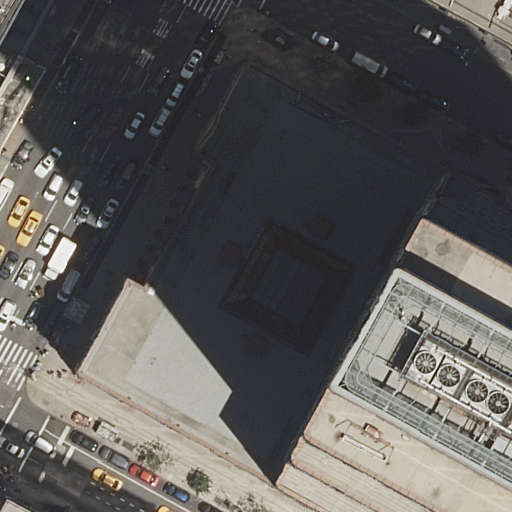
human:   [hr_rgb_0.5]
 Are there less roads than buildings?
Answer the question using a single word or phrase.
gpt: yes

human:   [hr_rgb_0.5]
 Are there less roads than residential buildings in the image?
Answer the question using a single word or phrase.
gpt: no

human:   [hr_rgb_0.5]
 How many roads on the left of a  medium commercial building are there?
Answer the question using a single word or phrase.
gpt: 0

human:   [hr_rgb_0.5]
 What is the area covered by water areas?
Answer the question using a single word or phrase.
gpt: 0m2

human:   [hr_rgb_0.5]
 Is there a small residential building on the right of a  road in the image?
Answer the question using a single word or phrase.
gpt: yes

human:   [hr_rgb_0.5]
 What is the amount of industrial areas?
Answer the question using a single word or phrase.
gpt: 0

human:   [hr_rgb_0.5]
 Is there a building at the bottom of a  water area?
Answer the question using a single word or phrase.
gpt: no

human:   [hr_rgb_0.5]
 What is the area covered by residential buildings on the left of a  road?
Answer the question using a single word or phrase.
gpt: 102m2

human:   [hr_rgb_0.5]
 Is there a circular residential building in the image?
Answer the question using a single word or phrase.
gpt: no

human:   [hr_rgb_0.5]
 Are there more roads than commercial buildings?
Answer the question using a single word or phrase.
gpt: yes

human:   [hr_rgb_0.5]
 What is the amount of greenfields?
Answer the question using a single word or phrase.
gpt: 0

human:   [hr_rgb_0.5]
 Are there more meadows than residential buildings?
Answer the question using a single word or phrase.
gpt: no

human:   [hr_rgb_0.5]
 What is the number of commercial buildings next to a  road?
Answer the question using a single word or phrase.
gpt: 1

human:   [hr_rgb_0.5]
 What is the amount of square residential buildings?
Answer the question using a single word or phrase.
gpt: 0

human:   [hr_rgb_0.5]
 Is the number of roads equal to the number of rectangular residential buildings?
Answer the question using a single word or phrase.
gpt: yes

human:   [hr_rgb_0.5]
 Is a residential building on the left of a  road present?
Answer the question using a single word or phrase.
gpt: yes

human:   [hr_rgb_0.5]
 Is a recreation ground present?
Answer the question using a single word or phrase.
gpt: no

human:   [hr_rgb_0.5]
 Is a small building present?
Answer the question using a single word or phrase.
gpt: yes

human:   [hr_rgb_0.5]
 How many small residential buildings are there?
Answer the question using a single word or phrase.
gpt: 3

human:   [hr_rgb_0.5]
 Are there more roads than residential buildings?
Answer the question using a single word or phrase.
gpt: no

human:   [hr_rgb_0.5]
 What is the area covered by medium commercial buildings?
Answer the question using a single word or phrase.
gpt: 0m2

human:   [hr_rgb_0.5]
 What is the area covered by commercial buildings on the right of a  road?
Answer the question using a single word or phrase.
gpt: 0m2

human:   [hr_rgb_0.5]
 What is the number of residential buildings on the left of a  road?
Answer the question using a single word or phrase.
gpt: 2

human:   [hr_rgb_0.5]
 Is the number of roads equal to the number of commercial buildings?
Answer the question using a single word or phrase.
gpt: no

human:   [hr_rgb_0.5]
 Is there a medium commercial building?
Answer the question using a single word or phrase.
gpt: no

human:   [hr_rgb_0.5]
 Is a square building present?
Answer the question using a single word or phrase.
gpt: no

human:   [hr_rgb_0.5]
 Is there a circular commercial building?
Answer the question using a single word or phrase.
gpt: no

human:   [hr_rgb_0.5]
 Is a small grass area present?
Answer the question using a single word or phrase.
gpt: no

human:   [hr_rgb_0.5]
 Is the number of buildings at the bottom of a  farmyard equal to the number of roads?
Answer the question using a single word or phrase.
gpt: no

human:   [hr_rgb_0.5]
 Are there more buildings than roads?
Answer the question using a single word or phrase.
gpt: yes

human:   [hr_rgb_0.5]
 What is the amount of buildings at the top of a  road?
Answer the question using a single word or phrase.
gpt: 2

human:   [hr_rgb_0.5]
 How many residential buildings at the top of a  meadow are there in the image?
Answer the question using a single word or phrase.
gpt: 0

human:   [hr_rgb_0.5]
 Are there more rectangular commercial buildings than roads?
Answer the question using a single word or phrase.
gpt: no

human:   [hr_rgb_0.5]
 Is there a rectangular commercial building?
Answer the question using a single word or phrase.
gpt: no

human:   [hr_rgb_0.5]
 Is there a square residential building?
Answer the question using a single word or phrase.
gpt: no

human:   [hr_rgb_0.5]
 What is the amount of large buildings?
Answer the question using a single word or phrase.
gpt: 1